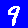
Digit: 9